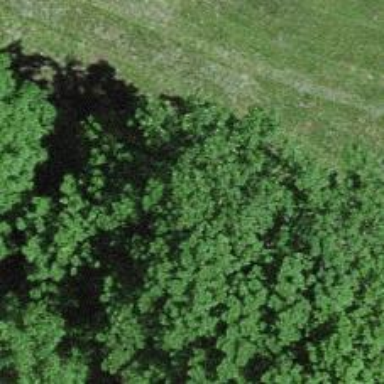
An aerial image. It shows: Row of trees in natural setting.